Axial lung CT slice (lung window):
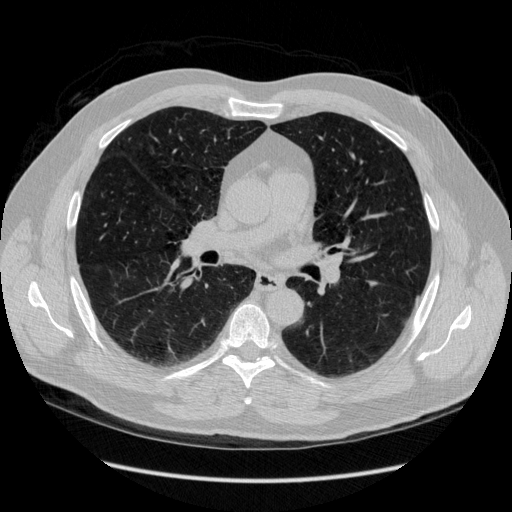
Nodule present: no